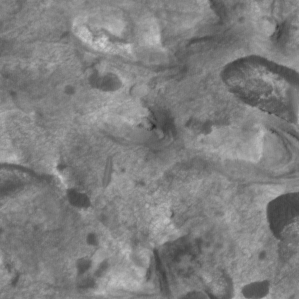
Label: non_frost